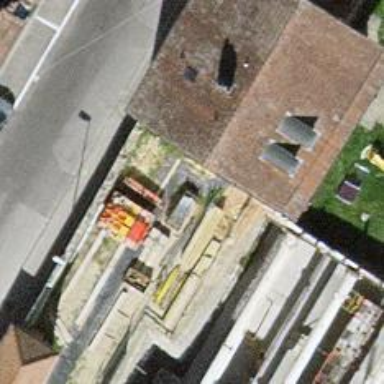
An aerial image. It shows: Detached building.